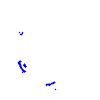
Particle: kaon